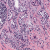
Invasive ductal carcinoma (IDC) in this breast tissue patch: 1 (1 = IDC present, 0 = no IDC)